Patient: sex M, age 51
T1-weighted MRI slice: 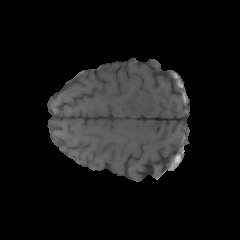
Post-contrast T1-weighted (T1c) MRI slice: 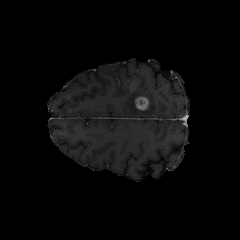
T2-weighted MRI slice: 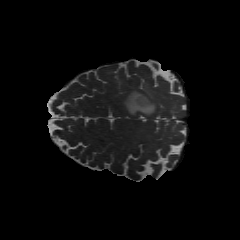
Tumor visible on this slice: yes
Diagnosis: Glioblastoma, IDH-wildtype
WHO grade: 4